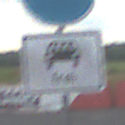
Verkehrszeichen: MehrfachbesetzePersonenkraftwagenFrei
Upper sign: Busssonderstreifen
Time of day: MorningAfternoon
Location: Outdoor (RoadRail)
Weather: PartlyCloudy
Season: NotSpecified
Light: Natural